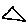
Label: triangle